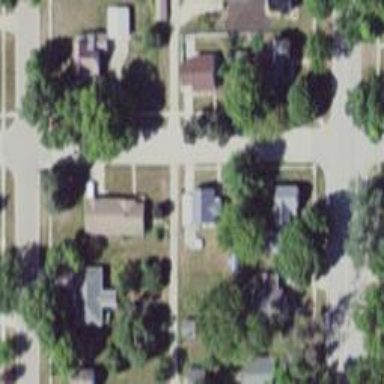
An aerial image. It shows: Alley classified as service road.